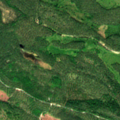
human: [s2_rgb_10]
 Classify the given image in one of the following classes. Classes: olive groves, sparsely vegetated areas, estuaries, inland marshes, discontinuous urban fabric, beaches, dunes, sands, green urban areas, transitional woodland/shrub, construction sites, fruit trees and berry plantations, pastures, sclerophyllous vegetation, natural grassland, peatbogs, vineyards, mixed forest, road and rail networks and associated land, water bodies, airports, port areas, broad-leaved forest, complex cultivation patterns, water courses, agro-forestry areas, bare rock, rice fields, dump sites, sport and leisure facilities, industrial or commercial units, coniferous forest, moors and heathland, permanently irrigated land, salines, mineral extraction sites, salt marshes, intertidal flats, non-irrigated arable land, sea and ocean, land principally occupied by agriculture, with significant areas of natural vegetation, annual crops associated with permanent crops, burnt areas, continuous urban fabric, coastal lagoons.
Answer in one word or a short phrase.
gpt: coniferous forest, mixed forest